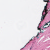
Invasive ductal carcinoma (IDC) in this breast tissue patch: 0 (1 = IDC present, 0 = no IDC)